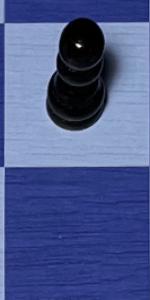
Label: Empty